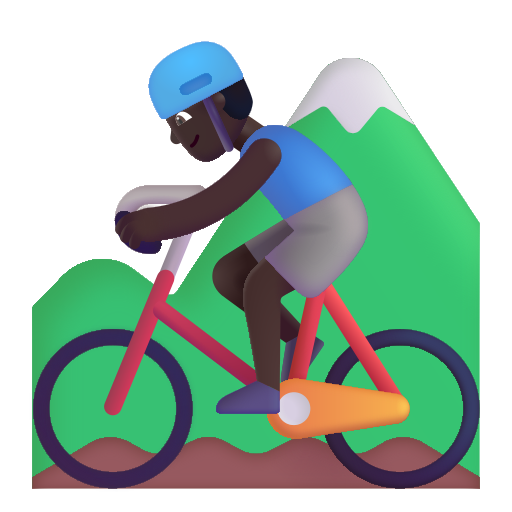
man mountain biking color dark